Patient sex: M
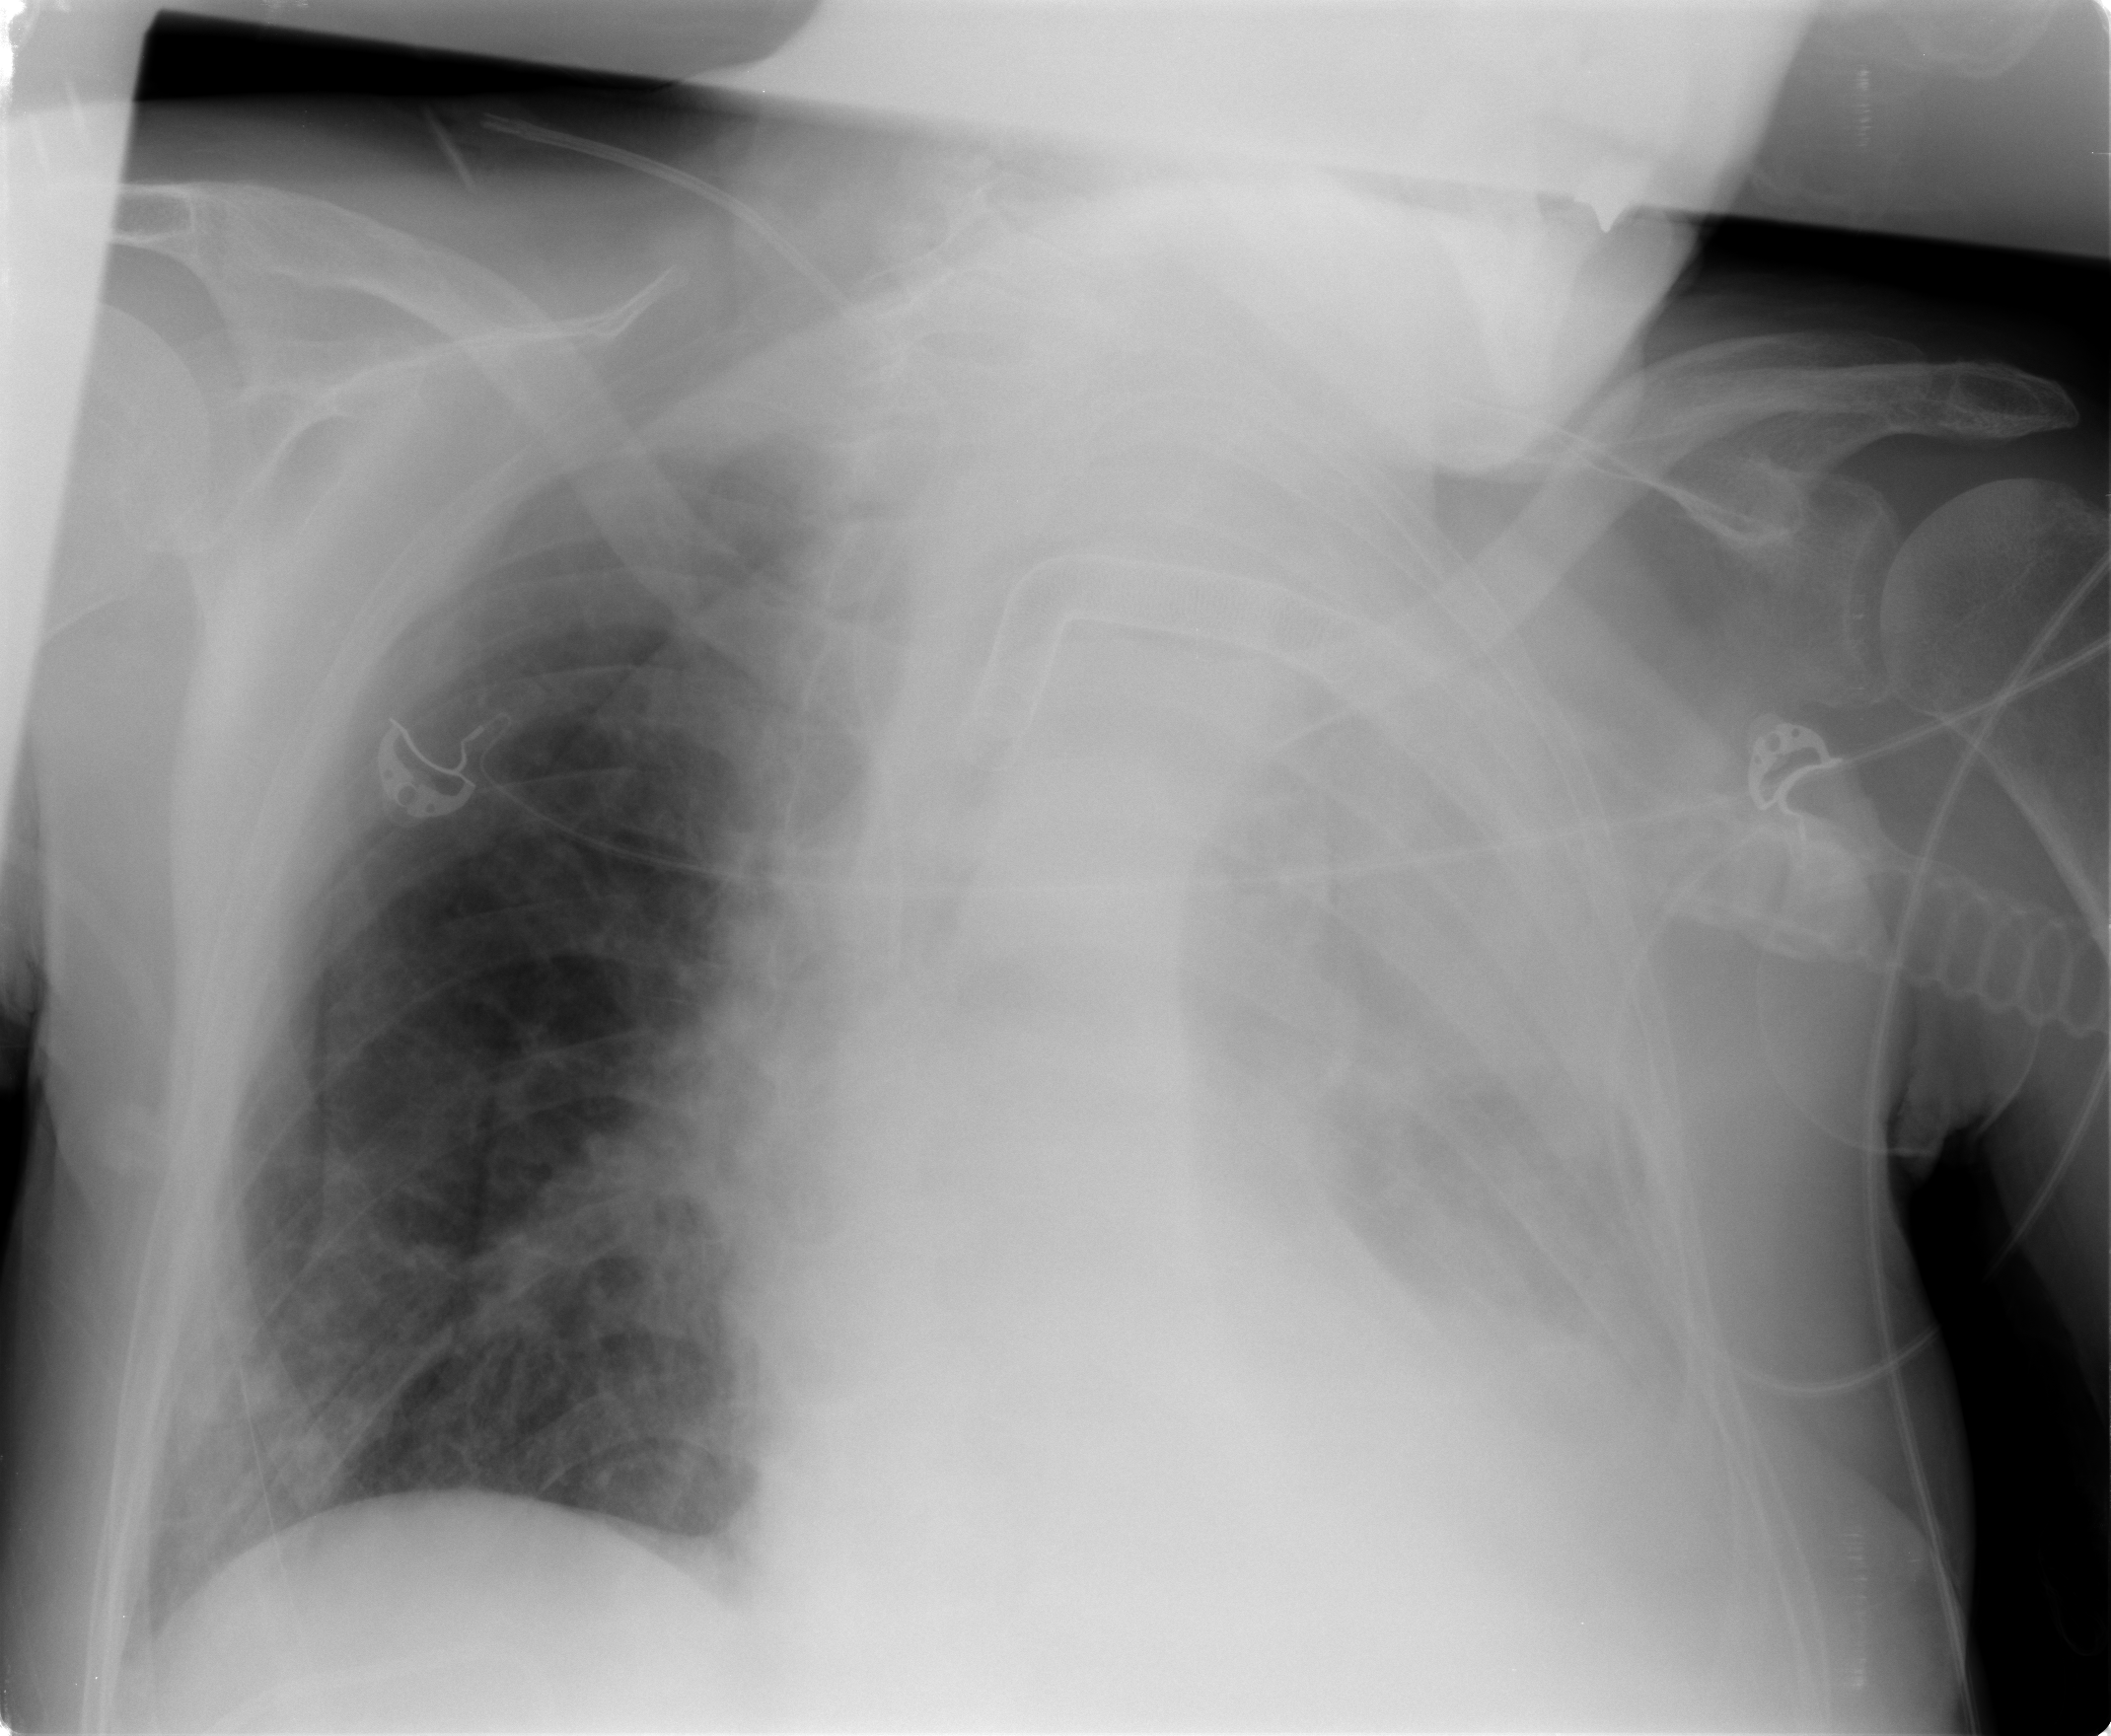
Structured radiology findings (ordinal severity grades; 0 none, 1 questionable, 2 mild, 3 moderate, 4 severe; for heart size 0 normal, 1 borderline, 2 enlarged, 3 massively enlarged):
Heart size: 0
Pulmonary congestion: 2
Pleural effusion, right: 2
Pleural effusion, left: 3
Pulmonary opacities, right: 1
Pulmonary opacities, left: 0
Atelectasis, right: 2
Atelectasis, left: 3